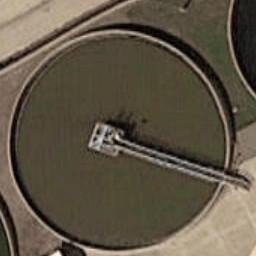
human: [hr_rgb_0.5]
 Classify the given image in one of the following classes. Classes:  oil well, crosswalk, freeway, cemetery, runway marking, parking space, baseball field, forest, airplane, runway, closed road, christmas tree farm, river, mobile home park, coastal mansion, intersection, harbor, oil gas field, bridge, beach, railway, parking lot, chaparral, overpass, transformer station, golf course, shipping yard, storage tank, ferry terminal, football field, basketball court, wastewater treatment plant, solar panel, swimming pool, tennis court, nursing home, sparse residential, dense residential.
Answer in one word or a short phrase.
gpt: wastewater treatment plant